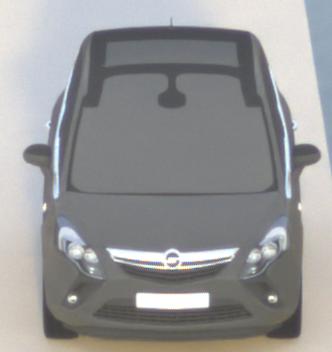
Make: Opel
Model: Zafira Tourer 1.8
Detailed model: Zafira (C) Tourer
Model produced from: 2012/01
Model produced until: 2015/06
Doors: 5
Color: gray
Road condition: dry road
Daytime: sunrise or sunset
Contrast: low contrast